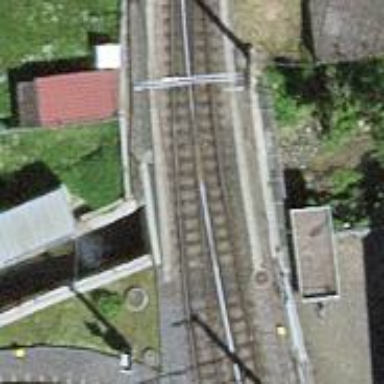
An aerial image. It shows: Tram railway with one track and electrified by contact line.